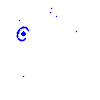
Particle: electron